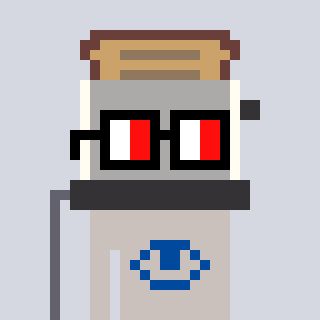
a pixel art character with square glasses with black frames and red eyes, a toaster-shaped head and a foggrey-colored body on a cool background